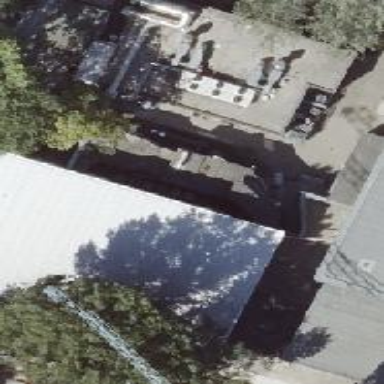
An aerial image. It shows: Part of building.